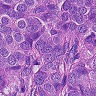
Metastatic tissue present: yes